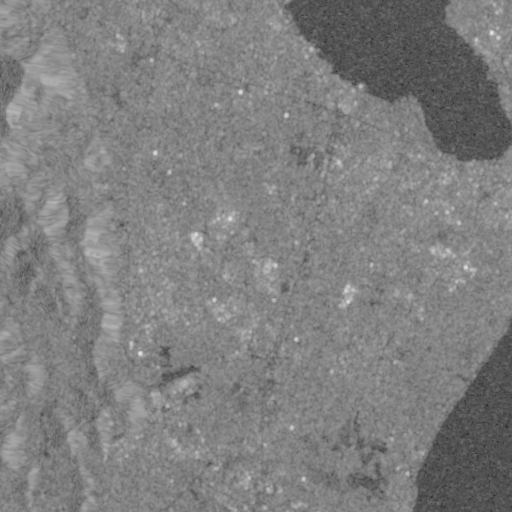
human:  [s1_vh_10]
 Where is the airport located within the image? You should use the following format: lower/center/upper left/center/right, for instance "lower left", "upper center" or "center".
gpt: The airport is located in the upper right of the image.
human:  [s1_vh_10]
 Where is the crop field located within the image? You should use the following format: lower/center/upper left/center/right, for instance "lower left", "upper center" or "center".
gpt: The crop field is located in the lower of the image.
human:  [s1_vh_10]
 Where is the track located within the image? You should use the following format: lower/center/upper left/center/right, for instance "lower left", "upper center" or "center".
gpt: The track is located in the center right of the image.
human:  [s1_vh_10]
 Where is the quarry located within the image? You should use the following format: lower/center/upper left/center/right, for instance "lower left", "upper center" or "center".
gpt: There is no quarry in the image.

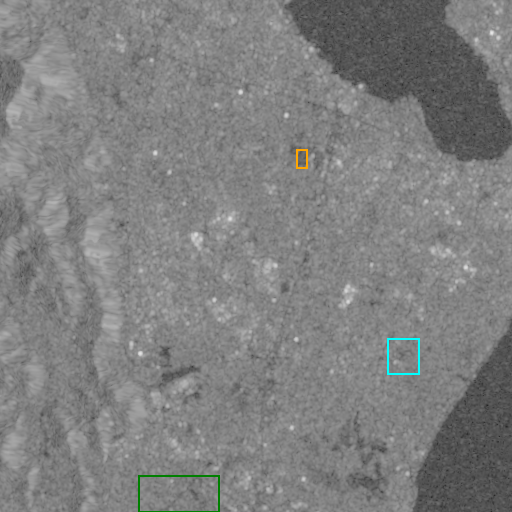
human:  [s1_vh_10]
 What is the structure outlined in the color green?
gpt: The structure outlined in green is a crop field.
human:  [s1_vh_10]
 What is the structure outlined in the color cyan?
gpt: The structure outlined in cyan is a park.
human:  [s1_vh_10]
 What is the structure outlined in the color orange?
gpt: The structure outlined in orange is a parking lot.
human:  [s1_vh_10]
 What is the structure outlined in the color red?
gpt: There is no red outline.